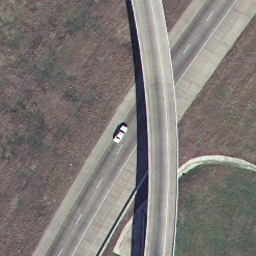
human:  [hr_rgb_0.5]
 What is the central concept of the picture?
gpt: overpass